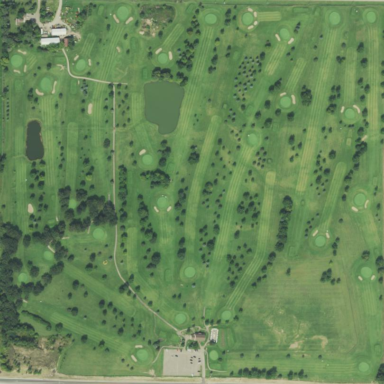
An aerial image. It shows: Golf course surrounded by greenery.